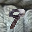
Label: 9